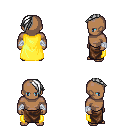
a pixel art fantasy rpg character, male body template, human, dark skin, yellow cape, robe skirt, white long mohawk hairstyle, white cloth bandages, four views (front, back, left, right), 2x2 character sprite sheet, small pixel art, hard edges, no anti-aliasing